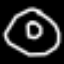
Label: donut